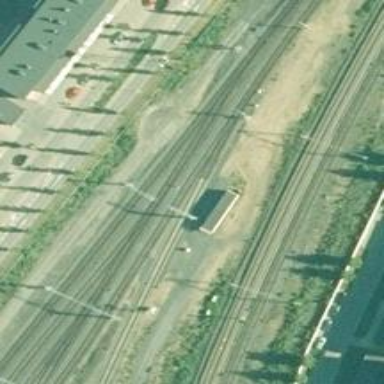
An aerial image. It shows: Rail yard with electrified contact lines for the railway.